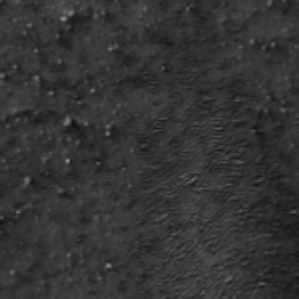
Label: frost